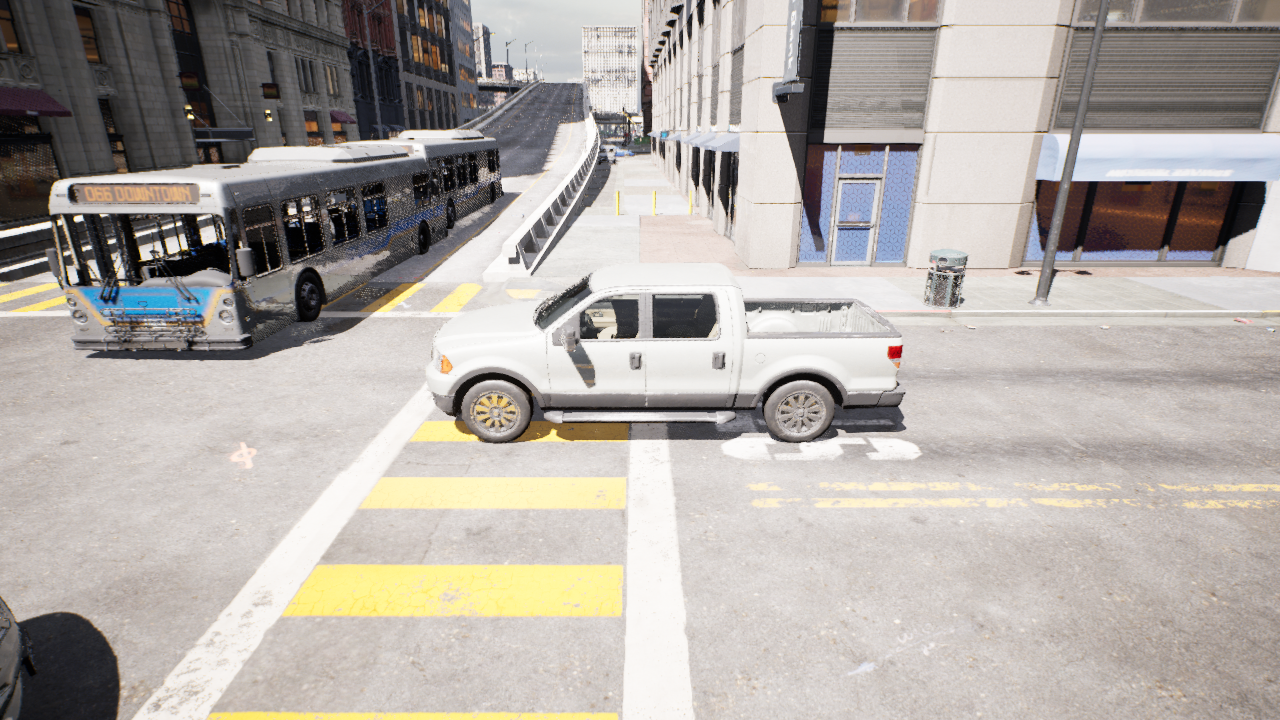
Venue: residential
Lighting: clear day
Vehicle rig: pickup